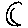
Label: moon